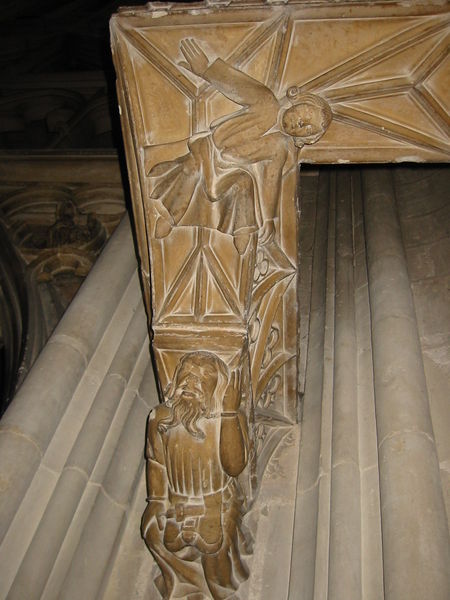
Titel: Kathedrale von Gloucester
Standort: Gloucester, Kathedrale (EU - GB)
Schlagwörter: dunkel, gott, hand, mann, umhang, weiß, gelb, menschen, ocker, sitzen, ausschnitt, braun, grau, männer, stützen, säule, säulen, gürtel, alt, bart, jung, falten, stein, hände, felder, kirche, figur, gewand, haare, decke, kind, locken, engel, skulptur, balkon, relief, farbig, ecke, bogen, zwei, empore, pilaster, figuren, aufgang, balken, foto, unten, stütze, tasche, sims, sandstein, dienste, kanzel, jesus, antik, mittelalter, gothik, kannelüren, träger, kalkstein, von unten, tischbein tischbeinfuß sklave bürger